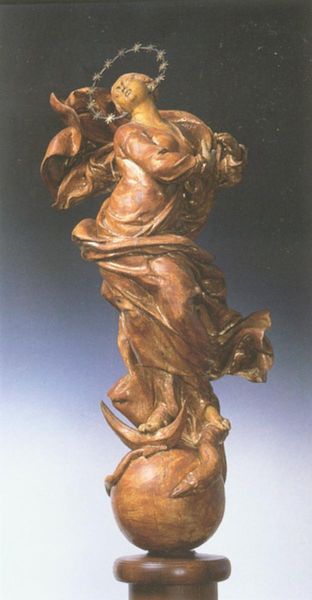
Titel: Maria Immaculata
Künstler: Matthias Steinl
Institution: Frankfurt a. M., Liebieghaus
Schlagwörter: flügel, fuß, gott, kopf, körper, bewegung, braun, frau, holz, kleid, säule, dame, tuch, tanz, falten, sockel, hals, erde, wind, kirche, figur, gewand, mantel, renaissance, boot, skulptur, statue, schwanz, luft, plastik, geneigt, foto, mond, strahlen, mondsichel, sichel, sterne, schlange, kugel, gebet, kranz, göttin, schnitzerei, fisch, heiligenschein, dynamisch, herz, maria, madonna, globus, welt, banane, drache, geschnitzt, schnitzen, verzückung, hoz, weltkugel, straheln, skuptur, extase, verzückt, gewamd, klatschen, sternenkranz, heillige, sichek, wid, sichelmadonna, welt göttin, heilligenkranz